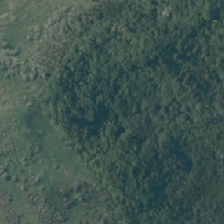
Land cover: indigenous_forest